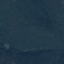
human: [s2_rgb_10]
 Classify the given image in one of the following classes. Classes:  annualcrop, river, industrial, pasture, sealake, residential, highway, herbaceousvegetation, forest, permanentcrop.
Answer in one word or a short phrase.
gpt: Forest